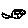
Label: fish